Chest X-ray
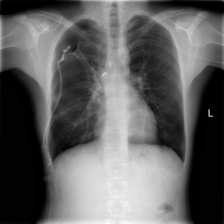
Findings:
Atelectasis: negative
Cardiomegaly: negative
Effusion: negative
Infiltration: negative
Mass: negative
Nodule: negative
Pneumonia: negative
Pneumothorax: positive
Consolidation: negative
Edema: negative
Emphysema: negative
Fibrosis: negative
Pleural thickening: negative
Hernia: negative